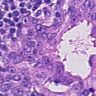
Metastatic tissue present: yes